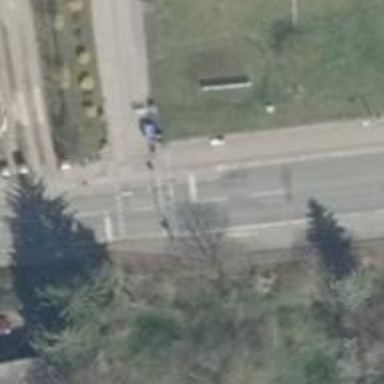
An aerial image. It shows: Secondary road with asphalt surface and sidewalks on both sides.